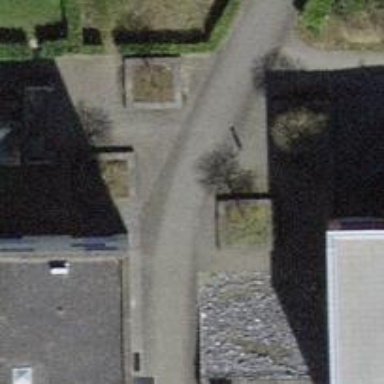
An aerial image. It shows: Footway surfaced with paving stones.